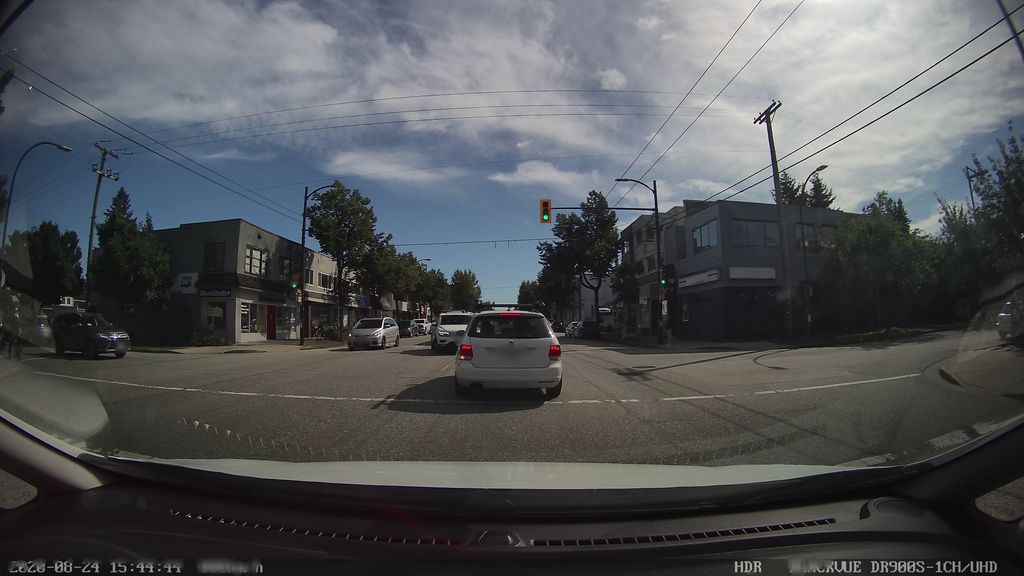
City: vancouver